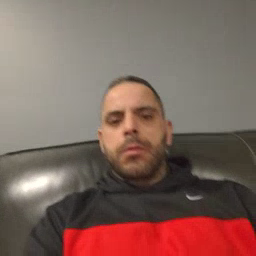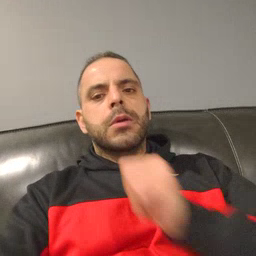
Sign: not